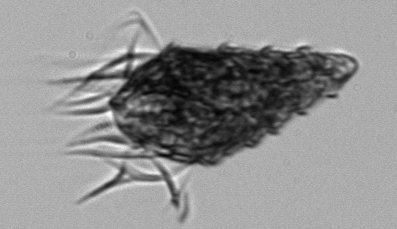
Label: Laboea_strobila